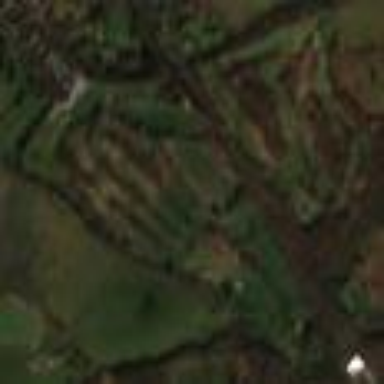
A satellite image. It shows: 18-hole golf course situated within leisure land.